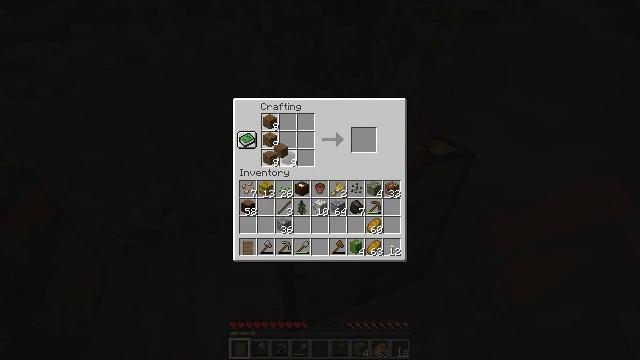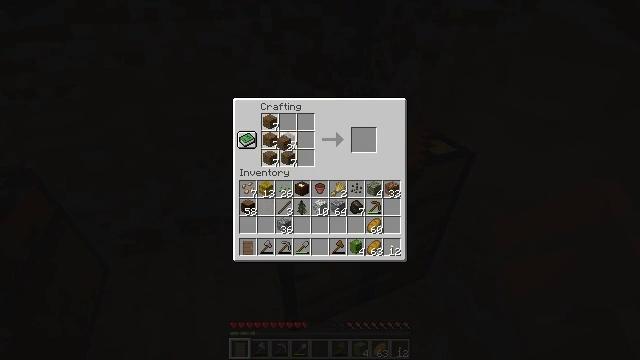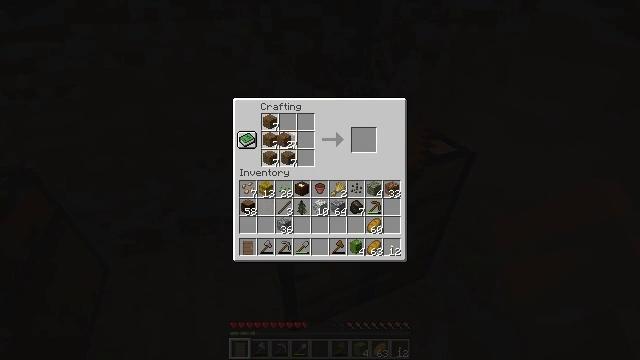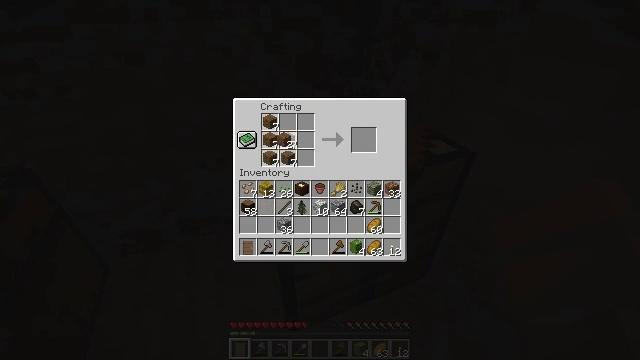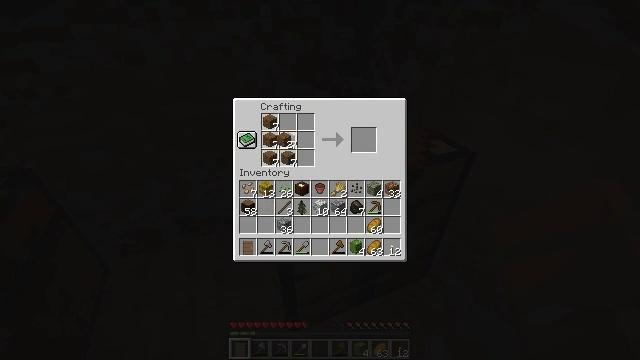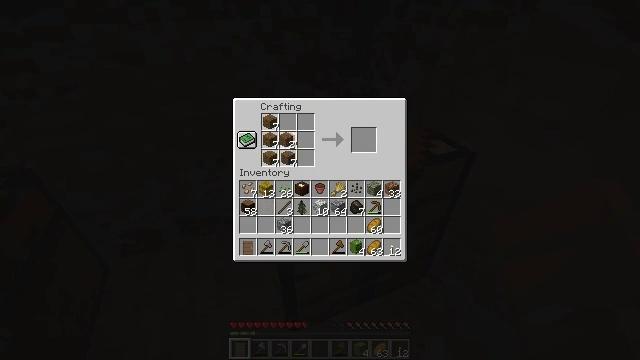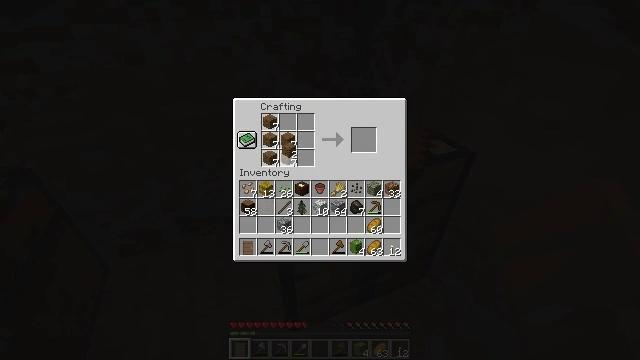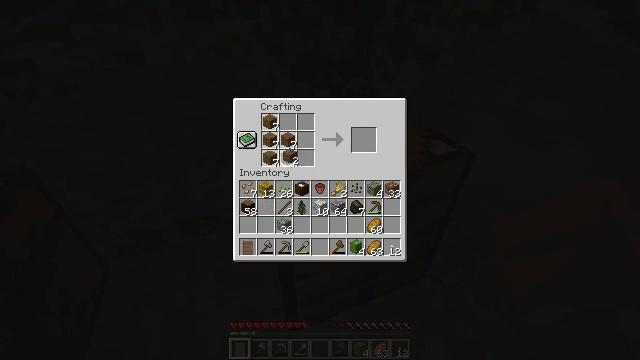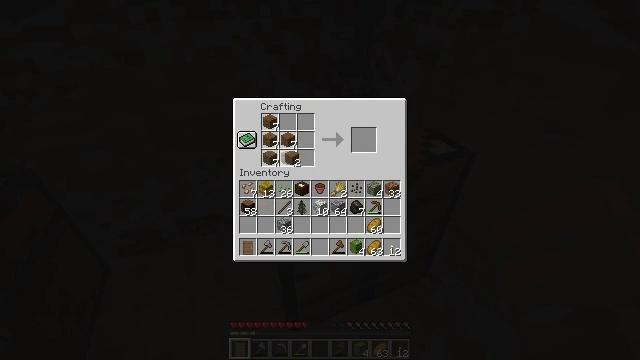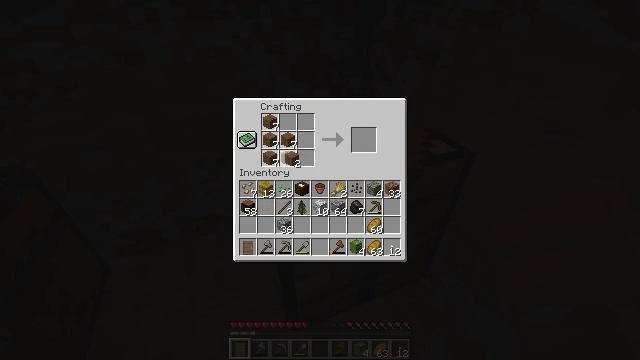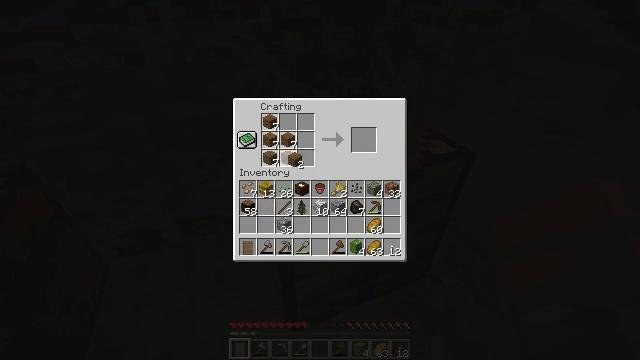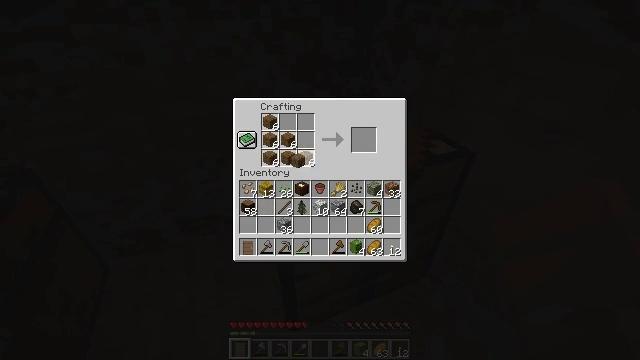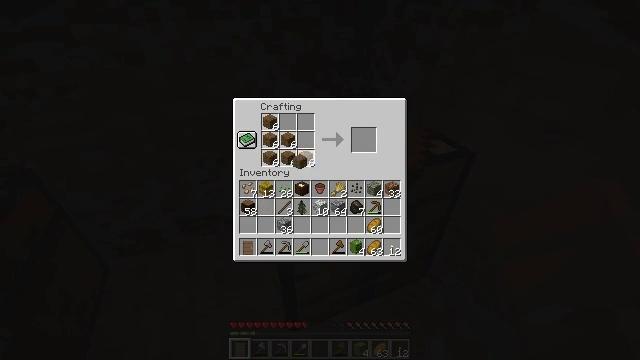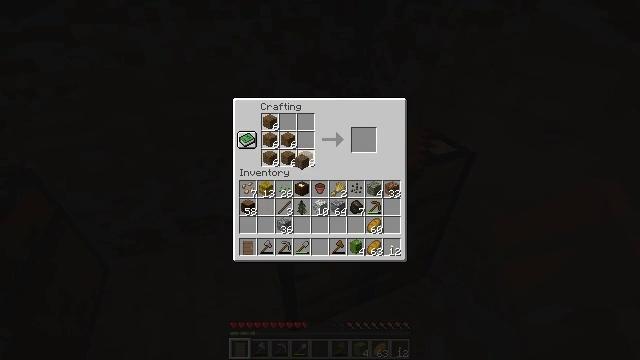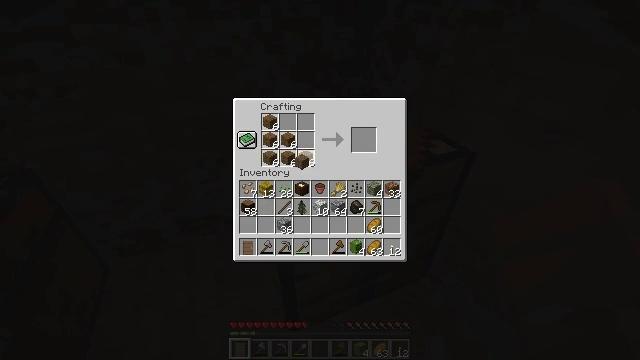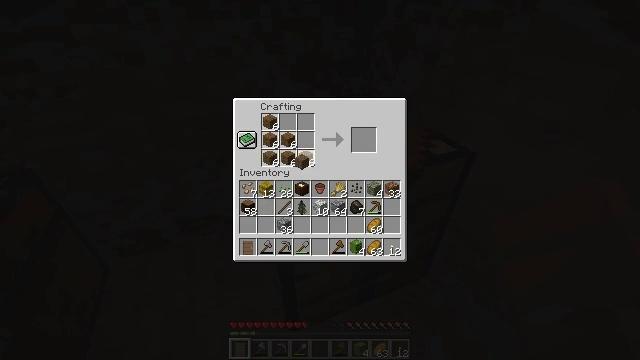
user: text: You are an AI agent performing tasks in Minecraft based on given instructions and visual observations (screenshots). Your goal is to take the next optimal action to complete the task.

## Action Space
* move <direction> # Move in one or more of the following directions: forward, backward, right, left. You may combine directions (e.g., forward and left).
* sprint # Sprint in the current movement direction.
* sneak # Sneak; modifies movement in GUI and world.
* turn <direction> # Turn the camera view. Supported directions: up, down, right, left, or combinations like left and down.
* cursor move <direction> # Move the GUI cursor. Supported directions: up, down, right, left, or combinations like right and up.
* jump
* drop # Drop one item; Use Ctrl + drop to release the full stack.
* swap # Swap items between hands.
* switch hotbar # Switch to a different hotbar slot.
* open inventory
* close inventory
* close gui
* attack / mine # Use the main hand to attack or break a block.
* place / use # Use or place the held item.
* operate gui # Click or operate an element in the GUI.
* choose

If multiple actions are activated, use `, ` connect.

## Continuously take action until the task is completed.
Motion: motion action
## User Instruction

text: Open a crafting table to craft spruce stairs.
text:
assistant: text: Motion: cursor move up, operate gui
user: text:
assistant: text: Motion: operate gui
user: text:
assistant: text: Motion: operate gui
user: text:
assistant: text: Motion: operate gui
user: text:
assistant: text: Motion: operate gui
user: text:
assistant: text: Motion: cursor move down, operate gui
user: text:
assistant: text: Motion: operate gui
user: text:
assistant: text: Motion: operate gui
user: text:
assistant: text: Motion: operate gui
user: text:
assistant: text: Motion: operate gui
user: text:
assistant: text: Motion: operate gui
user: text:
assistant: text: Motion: operate gui
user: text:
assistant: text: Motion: operate gui
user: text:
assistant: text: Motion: operate gui
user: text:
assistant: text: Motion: operate gui
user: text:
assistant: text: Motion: no_op
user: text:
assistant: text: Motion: no_op
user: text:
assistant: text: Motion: cursor move down
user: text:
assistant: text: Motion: cursor move down
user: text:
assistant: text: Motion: no_op
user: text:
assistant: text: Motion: no_op
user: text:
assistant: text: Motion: no_op
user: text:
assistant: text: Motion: cursor move down
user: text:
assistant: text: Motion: no_op
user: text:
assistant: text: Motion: no_op
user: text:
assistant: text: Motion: no_op
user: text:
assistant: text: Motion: no_op
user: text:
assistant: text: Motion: no_op
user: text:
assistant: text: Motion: operate gui
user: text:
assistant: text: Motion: operate gui